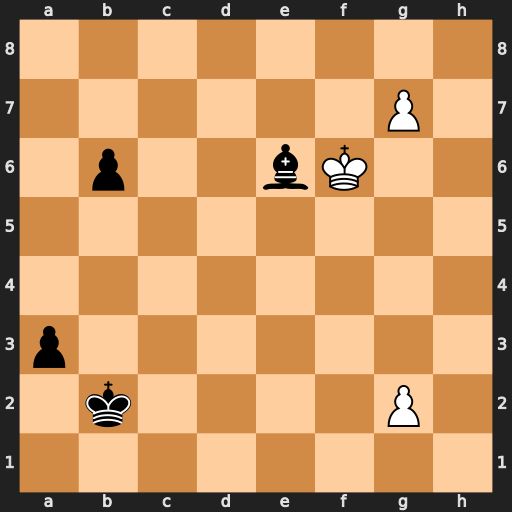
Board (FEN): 8/6P1/1p2bK2/8/8/p7/1k4P1/8
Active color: w
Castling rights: -
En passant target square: -
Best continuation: Kxe6 a2 g8=Q